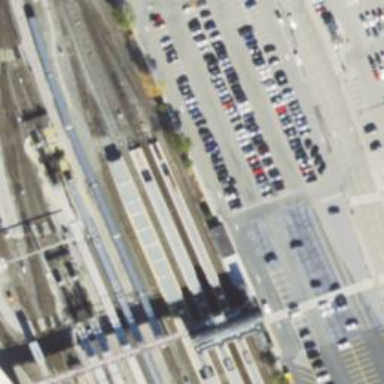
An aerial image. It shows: Electrified rail for trains.